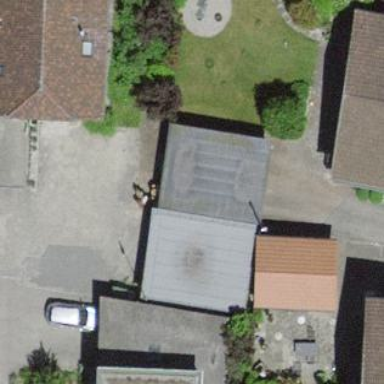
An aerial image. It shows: View of roof of building.